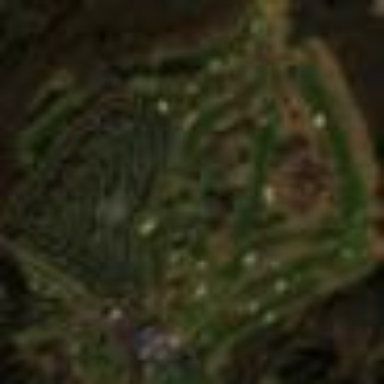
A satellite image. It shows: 18-hole golf course.